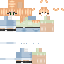
A male human skin with light skin, wearing brown long hair dressed in a blue tshirt and blue jeans, featuring a closed mouth.